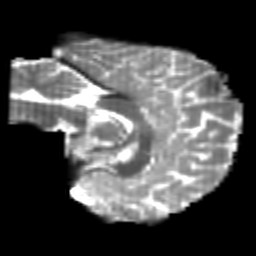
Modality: T2w
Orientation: sagittal
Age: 21
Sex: male
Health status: healthy
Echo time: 0.074 s